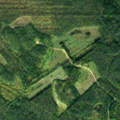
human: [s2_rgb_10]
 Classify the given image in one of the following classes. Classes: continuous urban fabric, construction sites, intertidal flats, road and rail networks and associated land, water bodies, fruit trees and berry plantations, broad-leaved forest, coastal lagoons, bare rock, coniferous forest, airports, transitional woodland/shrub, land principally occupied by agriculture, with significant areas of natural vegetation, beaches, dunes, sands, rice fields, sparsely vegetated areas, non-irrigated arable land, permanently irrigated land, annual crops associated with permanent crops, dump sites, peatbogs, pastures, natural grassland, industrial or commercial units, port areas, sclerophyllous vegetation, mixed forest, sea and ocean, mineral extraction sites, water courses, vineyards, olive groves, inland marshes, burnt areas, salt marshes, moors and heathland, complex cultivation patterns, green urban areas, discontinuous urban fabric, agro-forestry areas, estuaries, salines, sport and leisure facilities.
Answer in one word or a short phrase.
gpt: coniferous forest